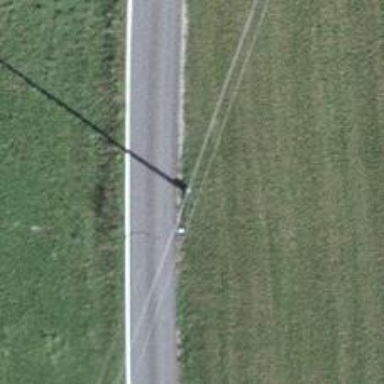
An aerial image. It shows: Utility pole as the man-made structure.